Field crop: maize
Growth stage: 2
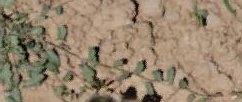
Species: convolvulus